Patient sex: F
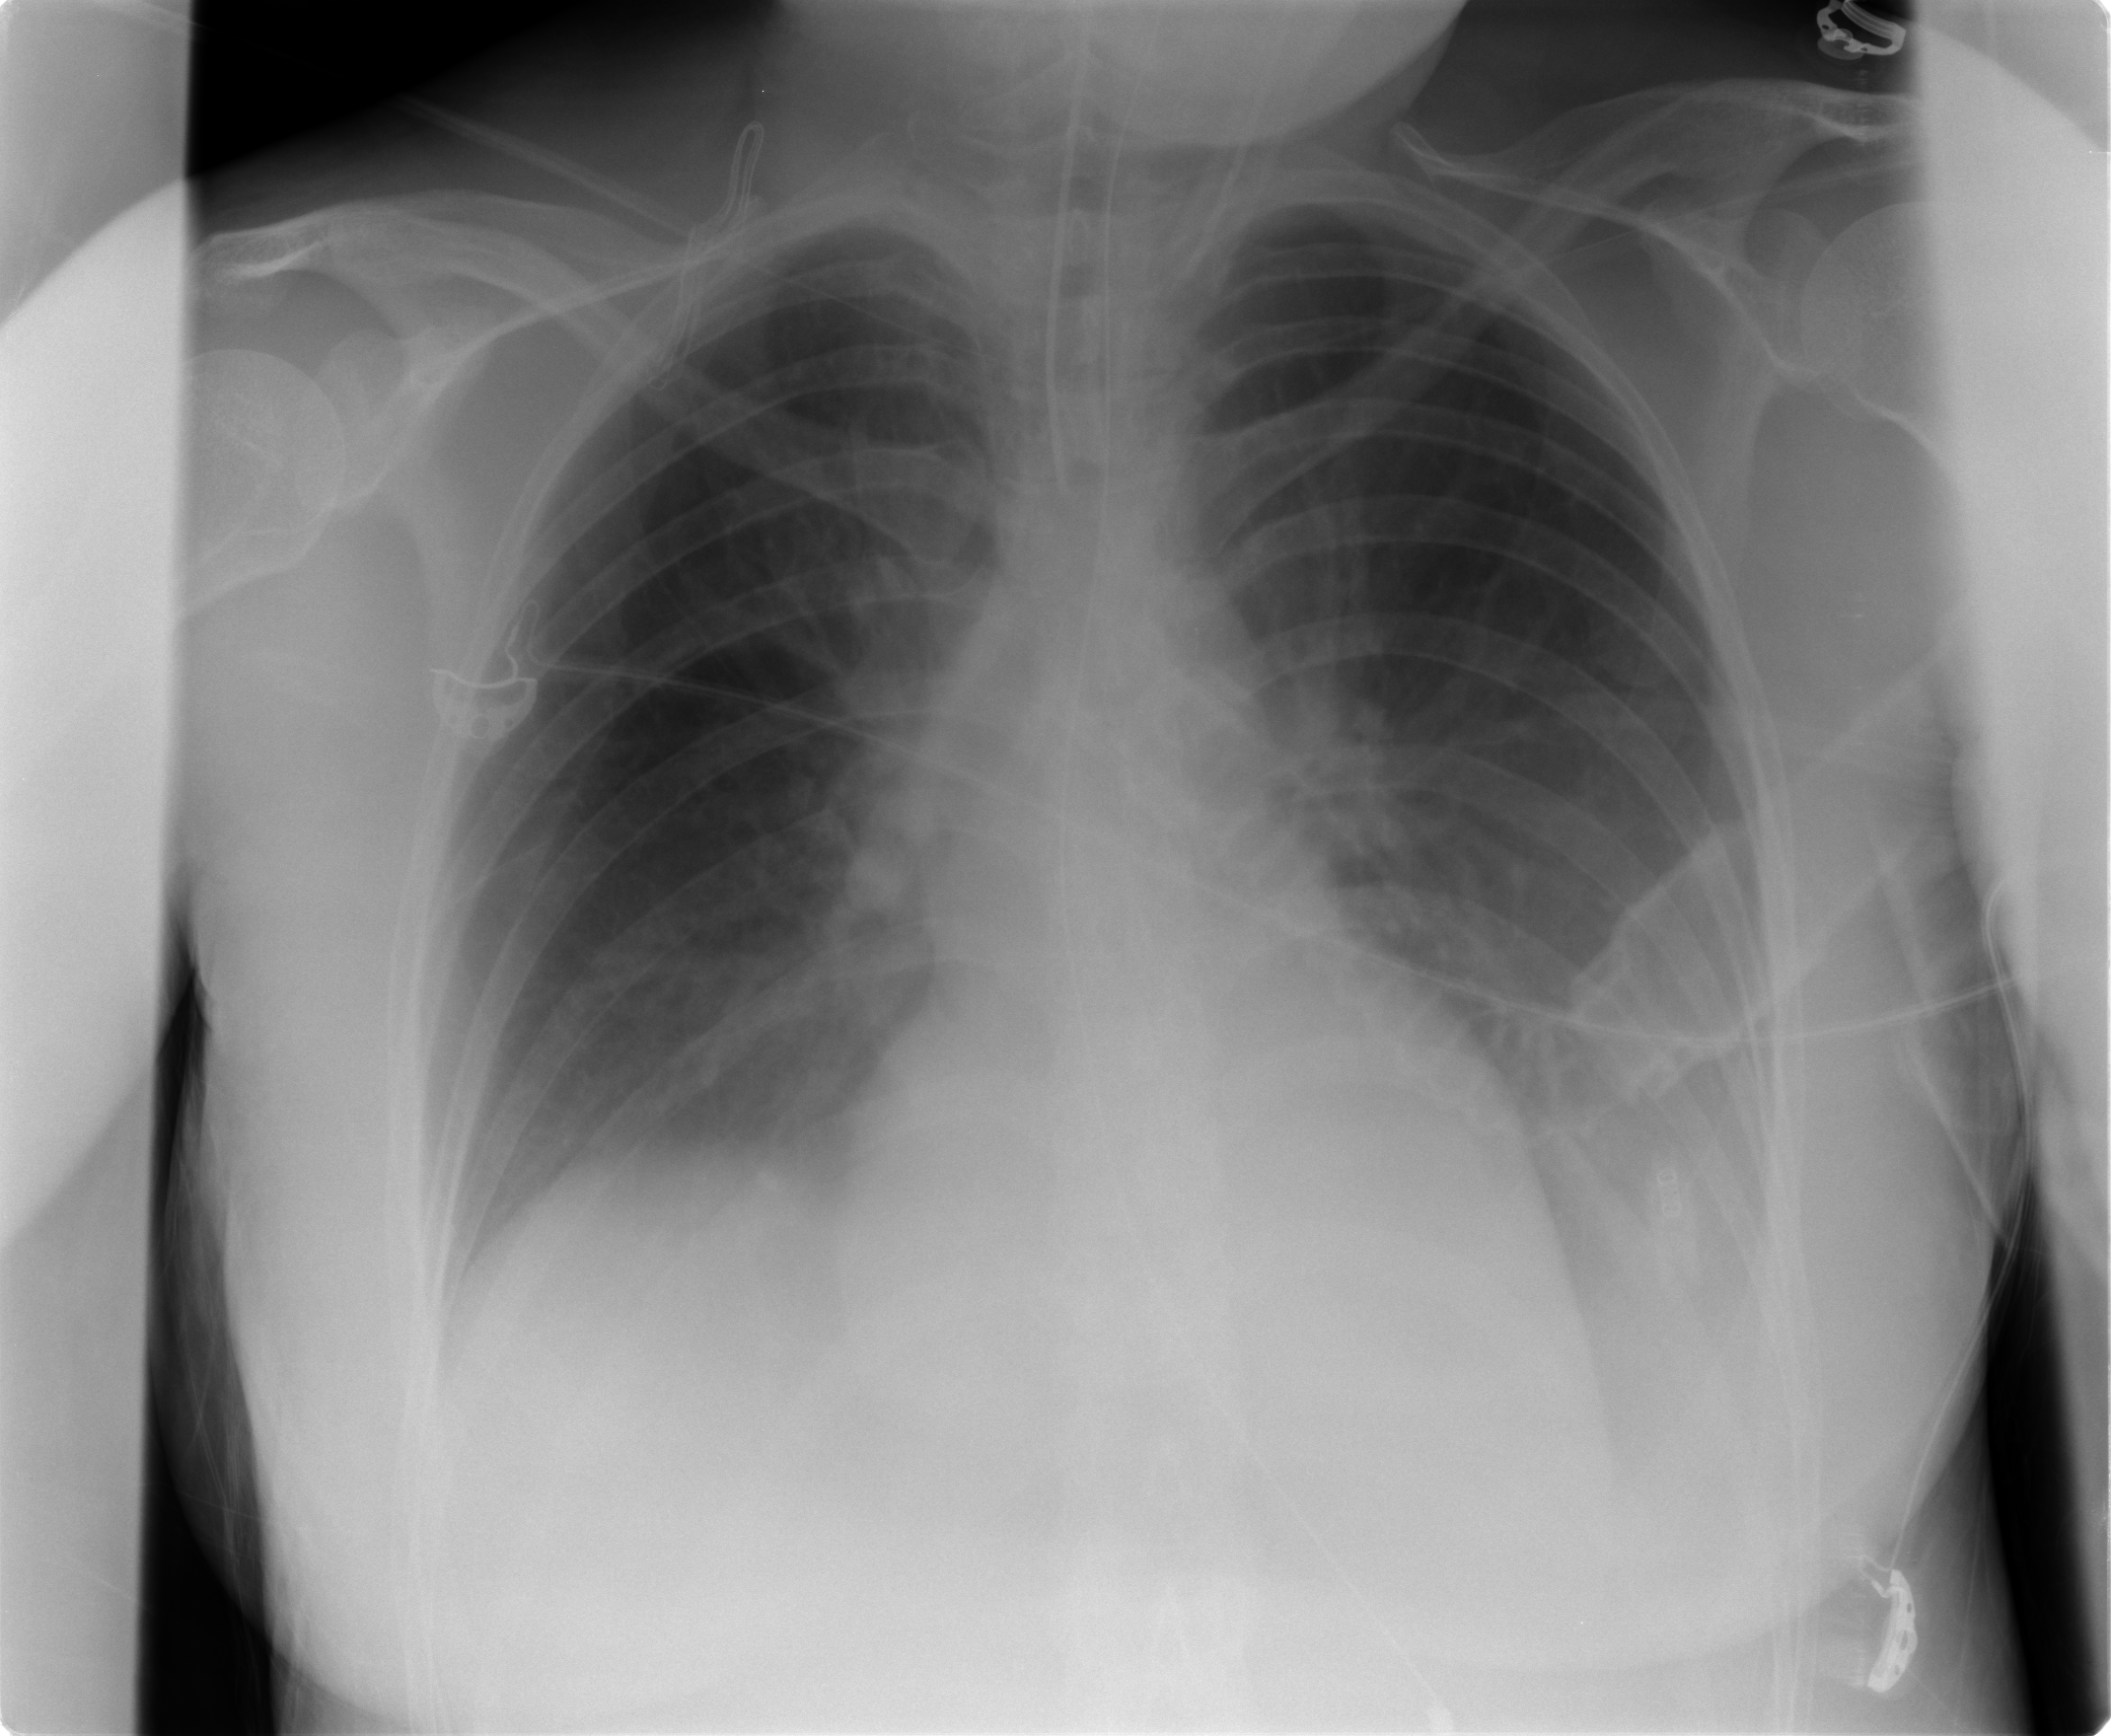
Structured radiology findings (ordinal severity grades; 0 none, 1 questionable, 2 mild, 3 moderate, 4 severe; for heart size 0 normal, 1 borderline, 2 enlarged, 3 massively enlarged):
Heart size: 0
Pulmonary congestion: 2
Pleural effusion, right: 1
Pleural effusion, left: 2
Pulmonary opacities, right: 0
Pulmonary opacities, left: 0
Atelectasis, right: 0
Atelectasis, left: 2